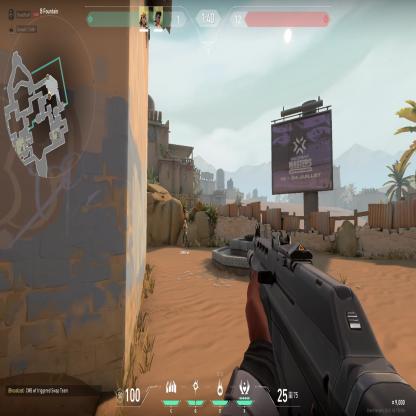
Label: teammate